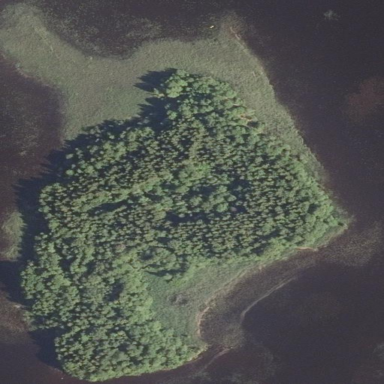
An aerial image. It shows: Islet covered in broadleaved woodland.